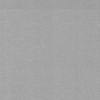
Label: dusty